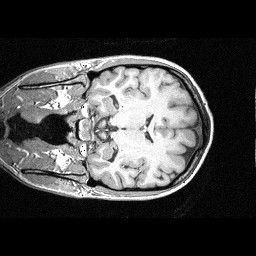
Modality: T1w
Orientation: coronal
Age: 30
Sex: female